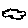
Label: cloud